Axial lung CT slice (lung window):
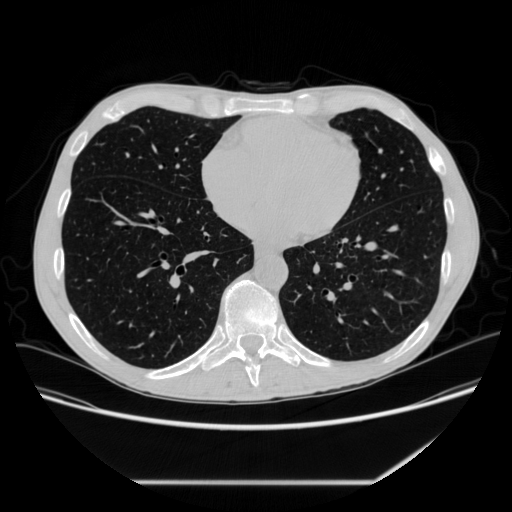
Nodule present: no